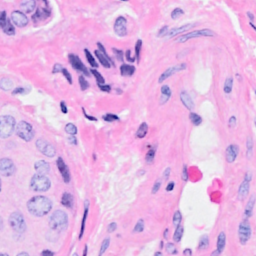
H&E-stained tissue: Breast